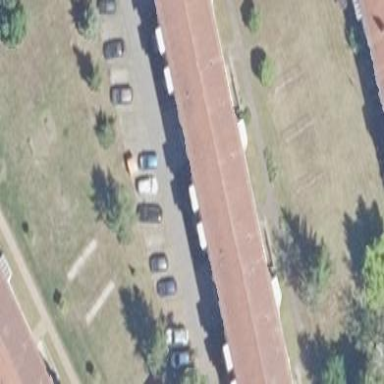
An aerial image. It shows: Apartments building with gabled roof oriented along the building.